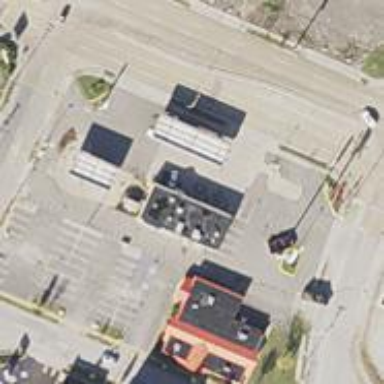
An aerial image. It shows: Convenience shop.